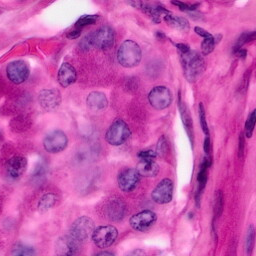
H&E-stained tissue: Pancreatic